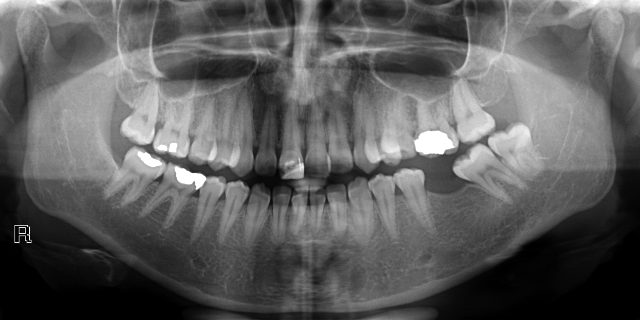
adult